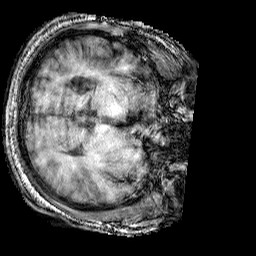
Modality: T1w
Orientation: axial
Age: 42
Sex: male
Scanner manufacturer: siemens
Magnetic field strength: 3 T
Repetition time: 2.25 s
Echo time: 0.00411 s